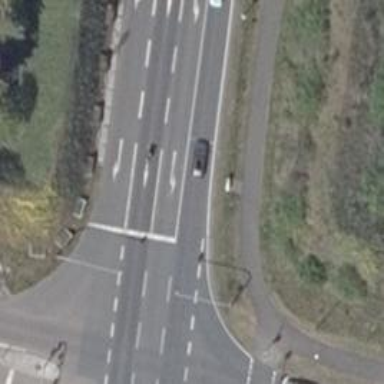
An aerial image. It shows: Road with traffic signals for signaling.